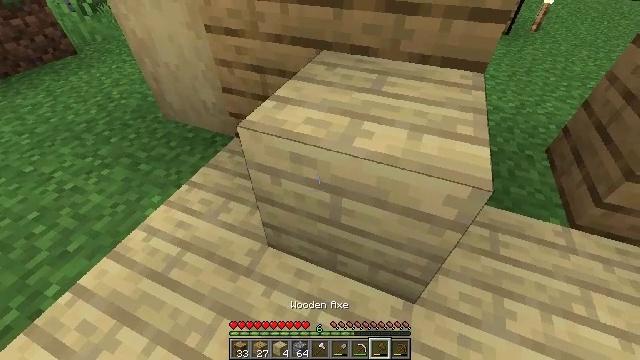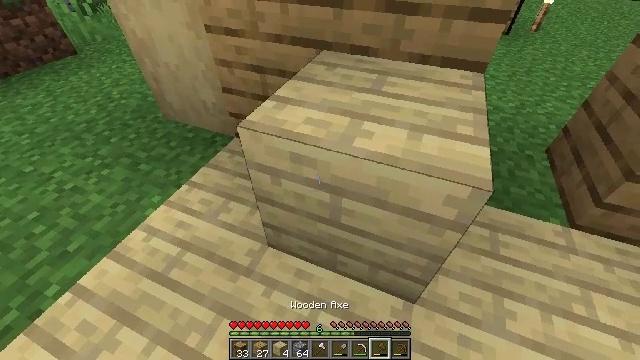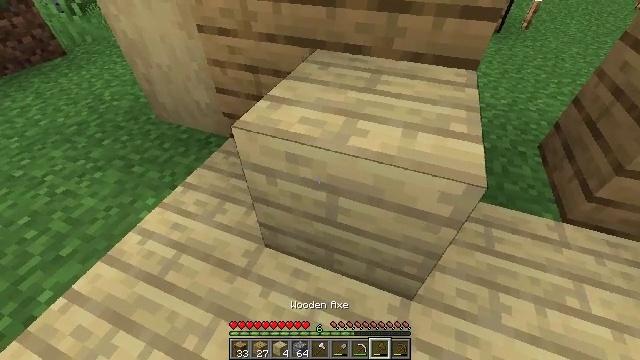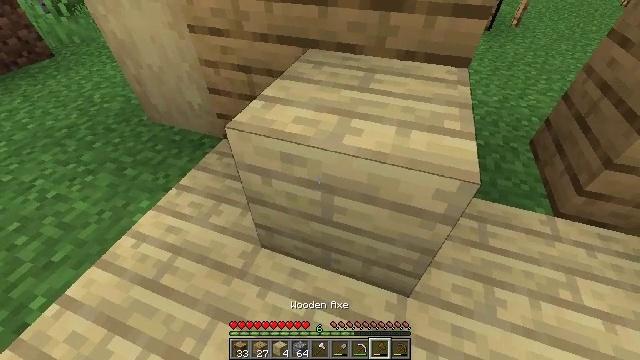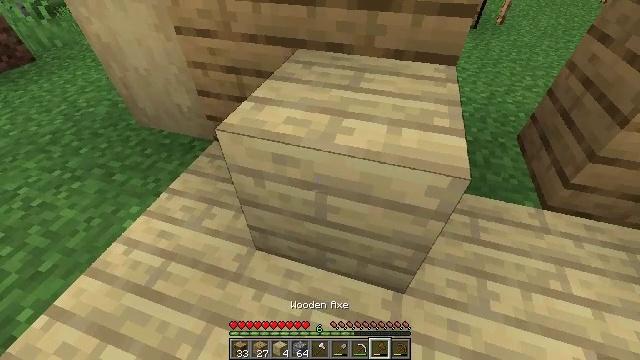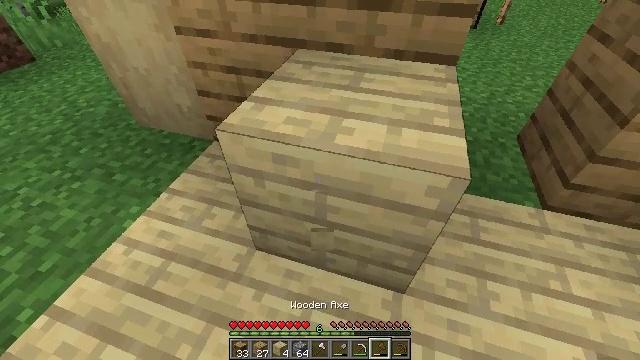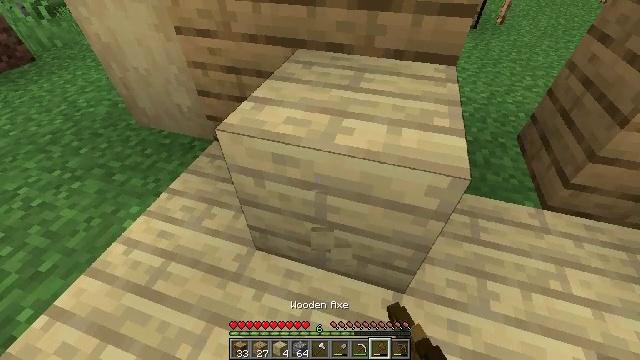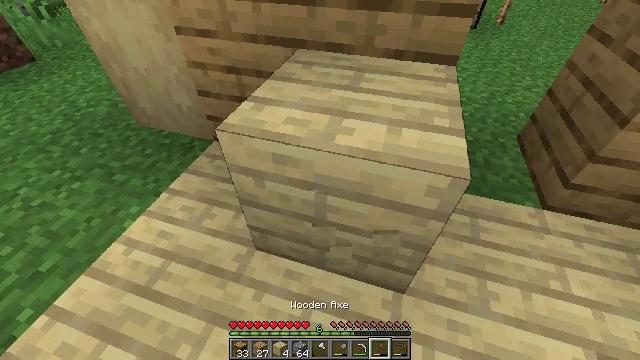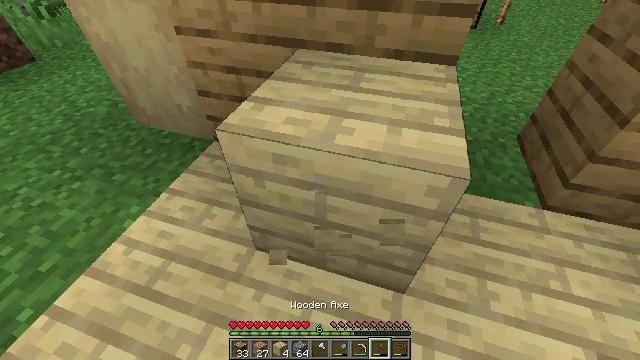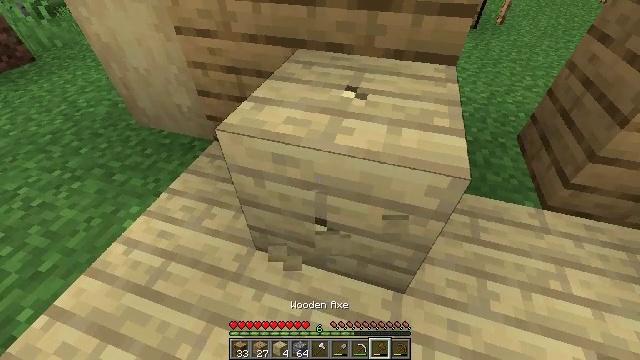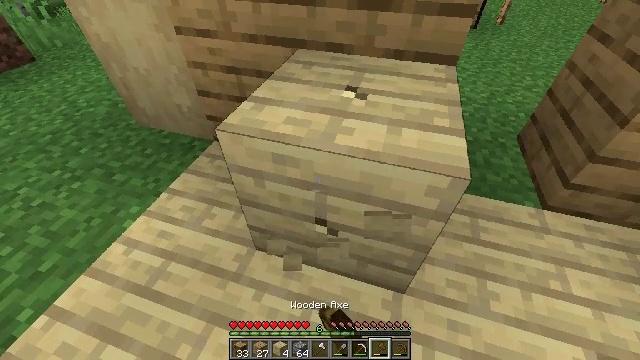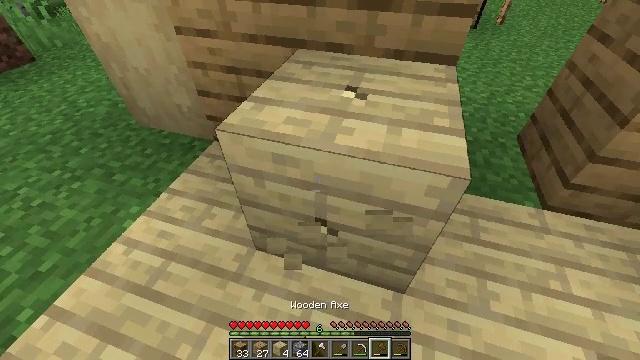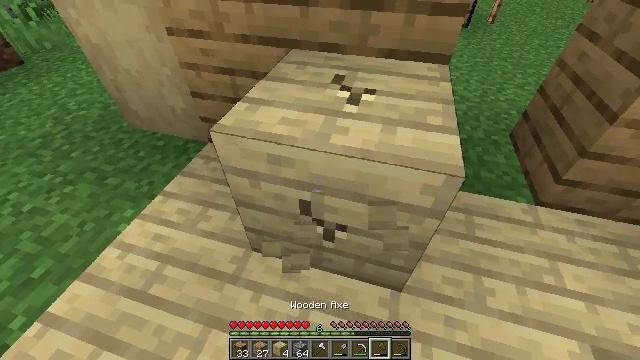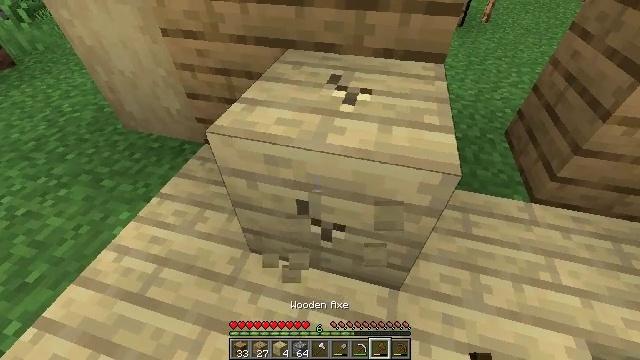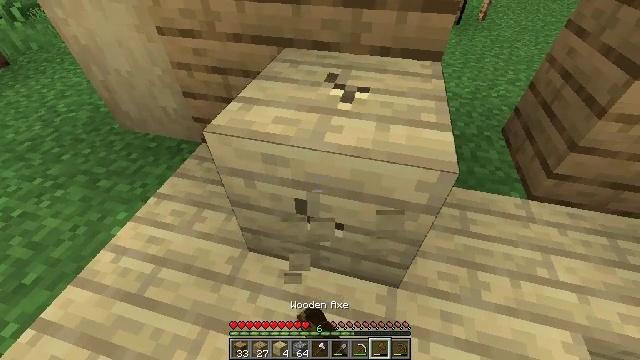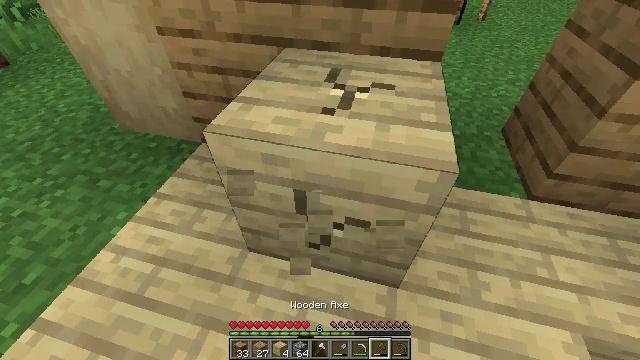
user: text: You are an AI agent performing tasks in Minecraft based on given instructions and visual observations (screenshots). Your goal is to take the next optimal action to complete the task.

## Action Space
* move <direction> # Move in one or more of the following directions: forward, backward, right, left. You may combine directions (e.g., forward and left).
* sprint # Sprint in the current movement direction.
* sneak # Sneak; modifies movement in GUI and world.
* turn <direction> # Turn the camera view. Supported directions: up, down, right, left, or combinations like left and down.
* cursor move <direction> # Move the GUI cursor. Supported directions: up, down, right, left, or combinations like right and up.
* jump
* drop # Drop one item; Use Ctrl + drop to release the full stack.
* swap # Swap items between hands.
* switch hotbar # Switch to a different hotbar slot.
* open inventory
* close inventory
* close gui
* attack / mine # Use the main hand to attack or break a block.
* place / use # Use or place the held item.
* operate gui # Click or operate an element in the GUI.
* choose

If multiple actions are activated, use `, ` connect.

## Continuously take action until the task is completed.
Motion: motion action
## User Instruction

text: Break the existing birch planks.
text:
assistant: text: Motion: no_op
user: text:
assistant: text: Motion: turn right
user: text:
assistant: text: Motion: turn right
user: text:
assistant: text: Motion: turn right
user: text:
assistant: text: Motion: attack / mine
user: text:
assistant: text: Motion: attack / mine
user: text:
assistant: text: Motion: attack / mine
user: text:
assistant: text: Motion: attack / mine
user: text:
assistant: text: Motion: attack / mine
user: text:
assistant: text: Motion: attack / mine
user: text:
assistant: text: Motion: attack / mine
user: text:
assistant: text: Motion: turn right, attack / mine
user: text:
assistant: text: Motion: attack / mine
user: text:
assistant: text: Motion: attack / mine
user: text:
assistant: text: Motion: attack / mine
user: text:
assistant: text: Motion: attack / mine
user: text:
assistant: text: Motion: attack / mine
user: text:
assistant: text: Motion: turn down, attack / mine
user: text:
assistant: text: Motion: attack / mine
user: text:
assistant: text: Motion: attack / mine
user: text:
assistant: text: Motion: attack / mine
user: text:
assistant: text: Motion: attack / mine
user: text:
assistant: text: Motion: attack / mine
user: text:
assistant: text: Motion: attack / mine
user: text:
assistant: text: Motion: attack / mine
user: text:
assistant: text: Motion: turn right, attack / mine
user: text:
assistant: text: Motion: turn right and down, attack / mine
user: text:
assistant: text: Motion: turn right, attack / mine
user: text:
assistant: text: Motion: turn right and down, attack / mine
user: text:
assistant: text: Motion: turn right, attack / mine